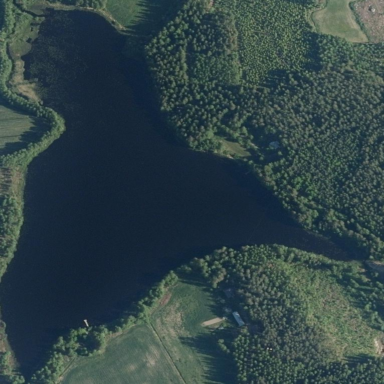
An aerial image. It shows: Pond with natural water.